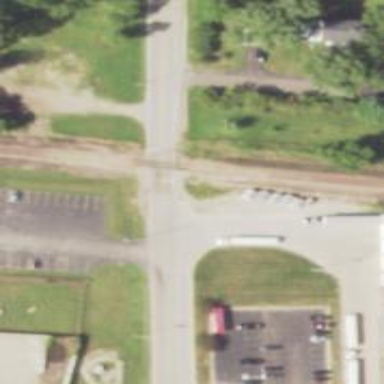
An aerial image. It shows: Railway level crossing.